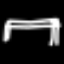
Label: bed